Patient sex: F
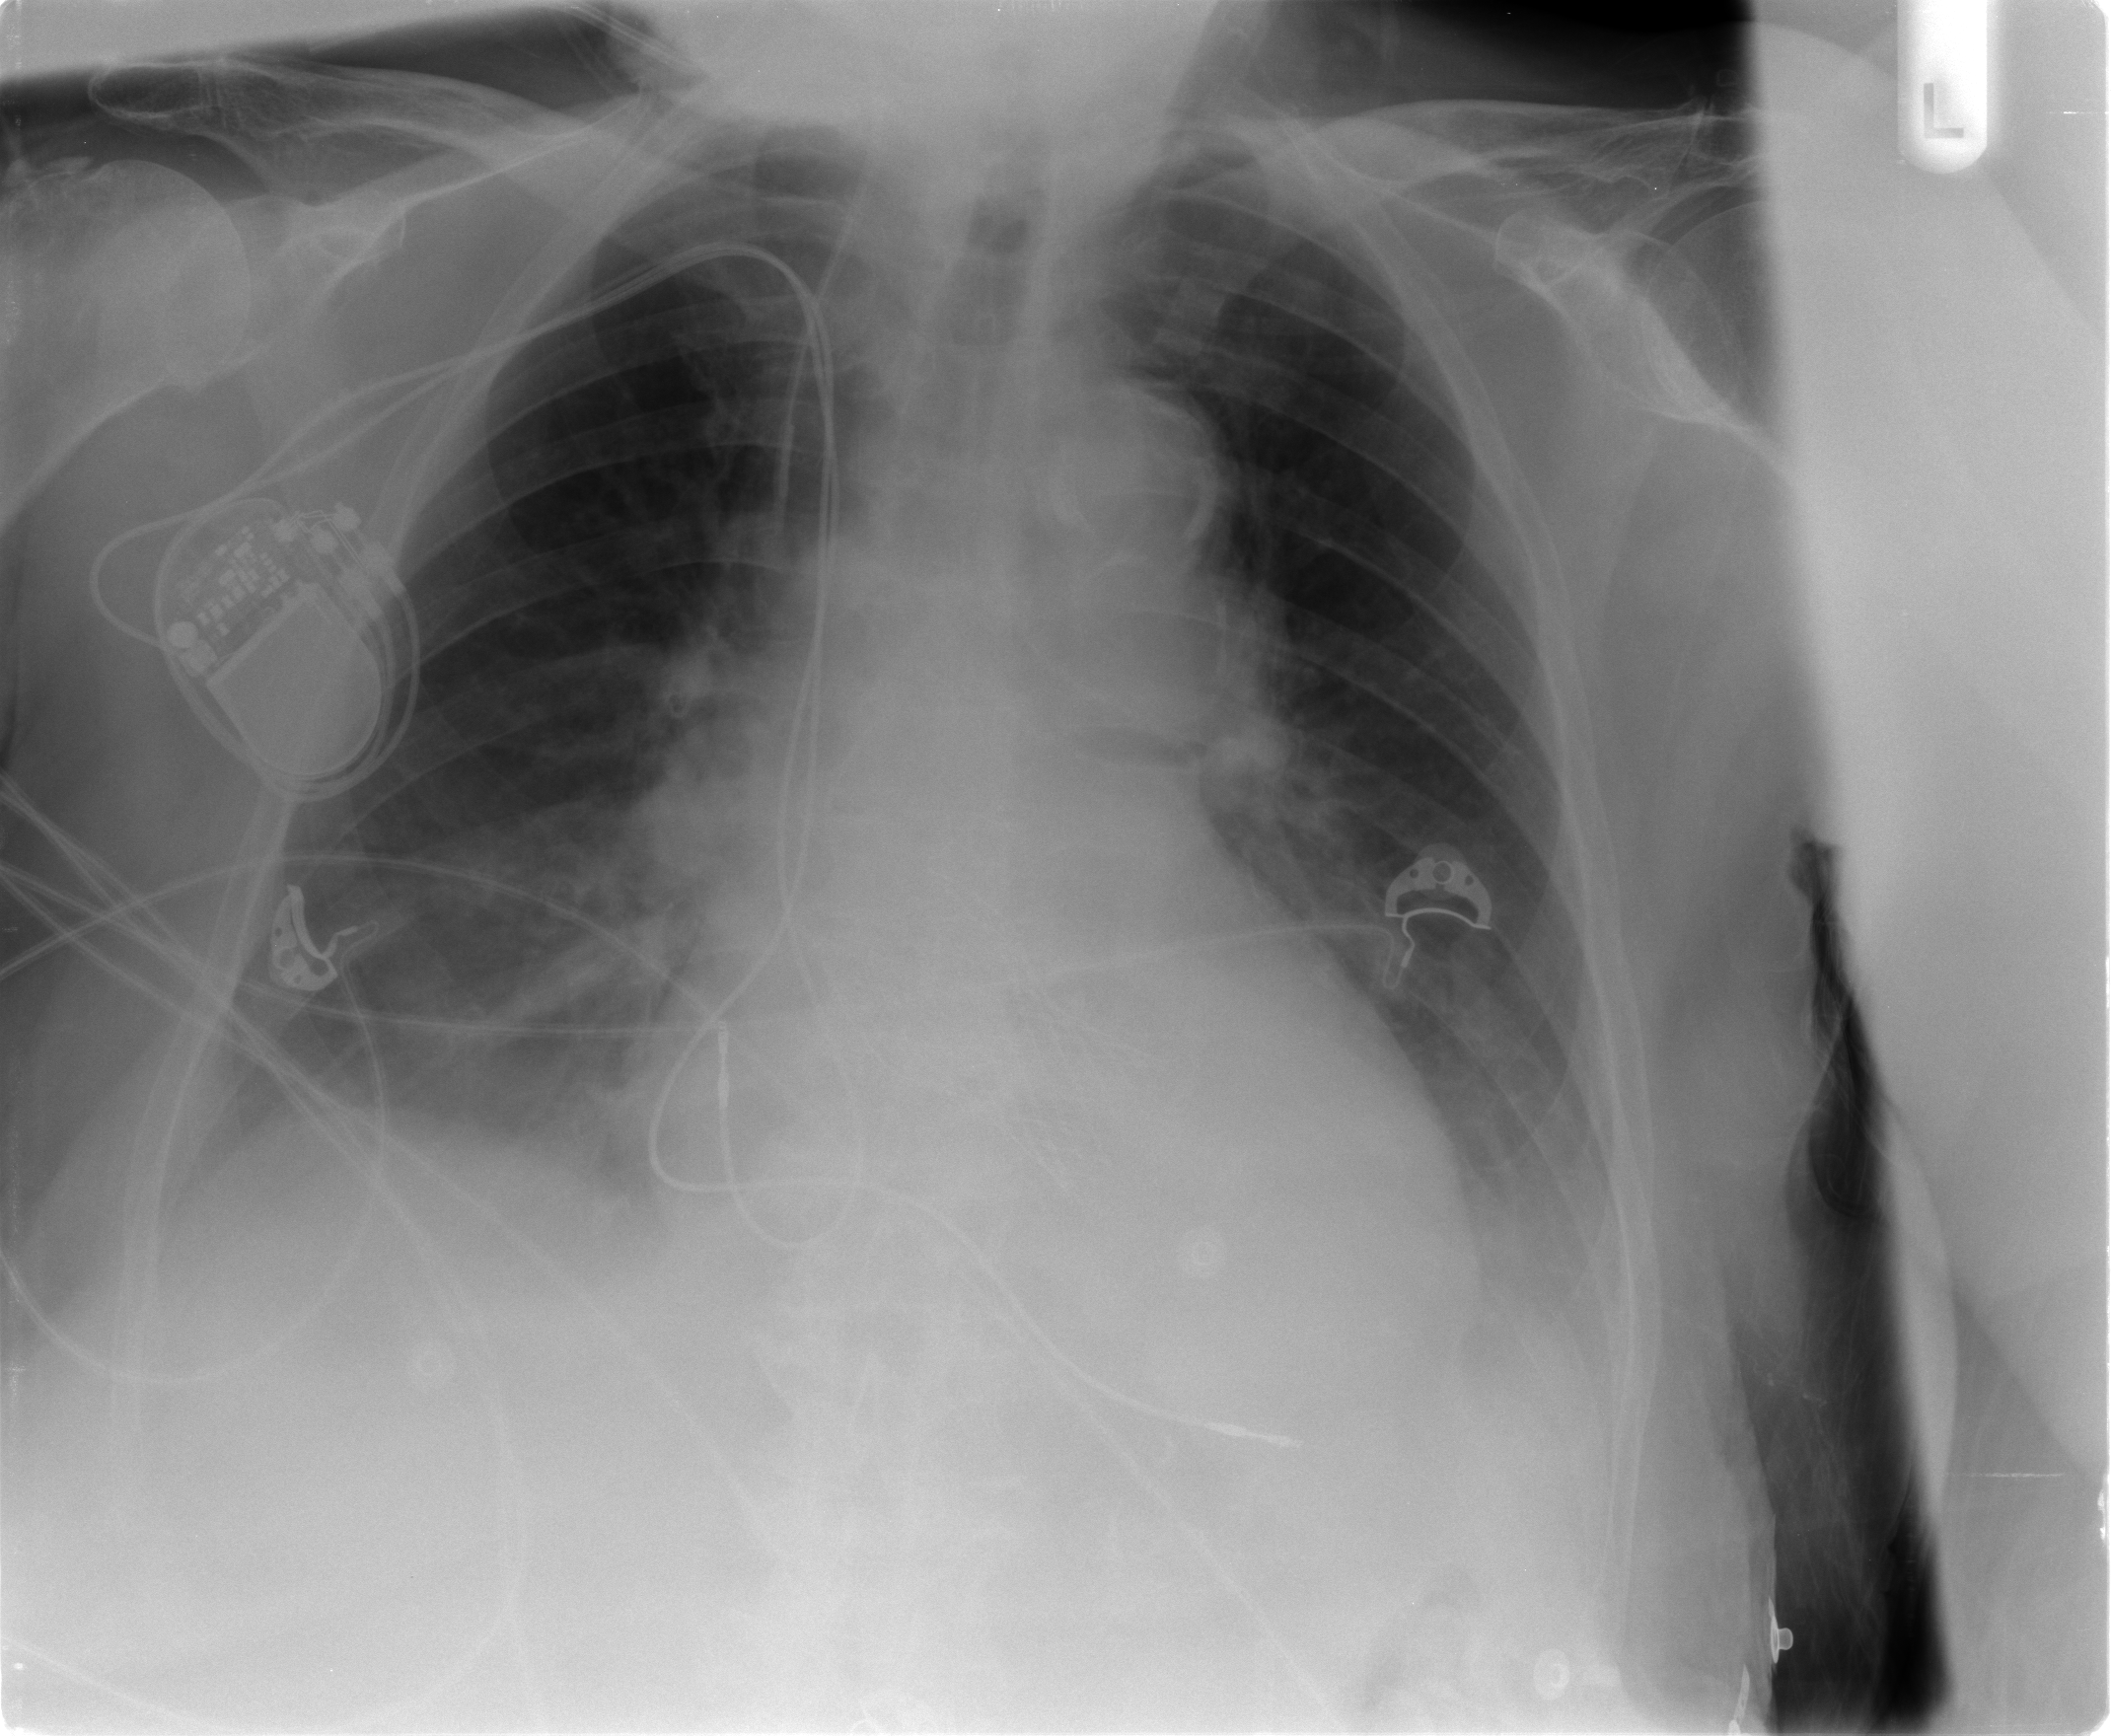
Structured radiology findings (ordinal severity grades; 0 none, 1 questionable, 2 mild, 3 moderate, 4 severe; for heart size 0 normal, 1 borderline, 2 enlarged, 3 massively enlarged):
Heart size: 1
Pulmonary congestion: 2
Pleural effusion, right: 2
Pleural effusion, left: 2
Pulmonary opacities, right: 1
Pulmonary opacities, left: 0
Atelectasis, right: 2
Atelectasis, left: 2